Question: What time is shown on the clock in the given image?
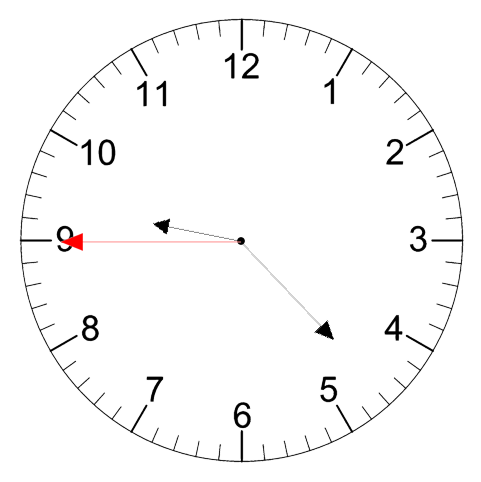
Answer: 09:22:45